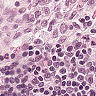
Metastatic tissue present: no